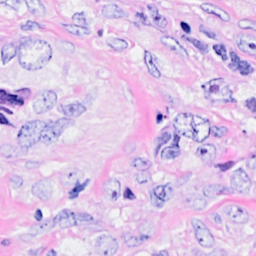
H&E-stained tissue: Breast